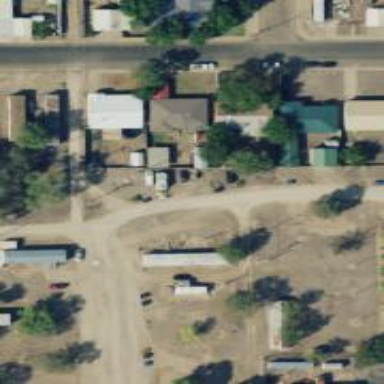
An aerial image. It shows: Alleyway designated as service road.